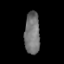
Tissue: lung
Cell type: Myeloid cells
Senescence score: 0.6553
Nuclear area (px): 631
Mean DAPI intensity: 116.666